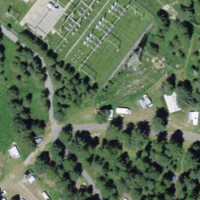
EUNIS habitat code: 53
Species observed at this site:
Cyanistes caeruleus
Chloris chloris
Pyrrhula pyrrhula
Troglodytes troglodytes
Vaccinium myrtillus
Dendrocopos major
Sitta europaea
Nucifraga caryocatactes
Fringilla coelebs
Turdus viscivorus
Carduelis carduelis
Turdus merula